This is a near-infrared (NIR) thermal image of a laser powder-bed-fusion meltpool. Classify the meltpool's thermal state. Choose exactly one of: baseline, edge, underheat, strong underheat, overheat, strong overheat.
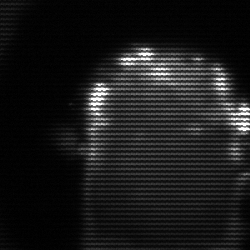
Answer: baseline